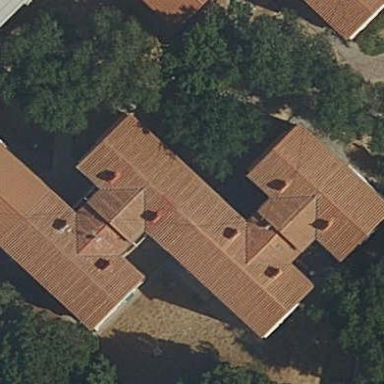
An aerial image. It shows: Apartment building with hipped roof.